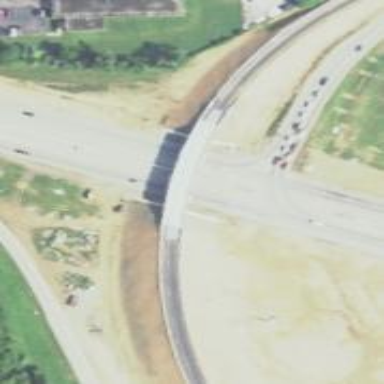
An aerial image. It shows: Bridge over motorway_link.